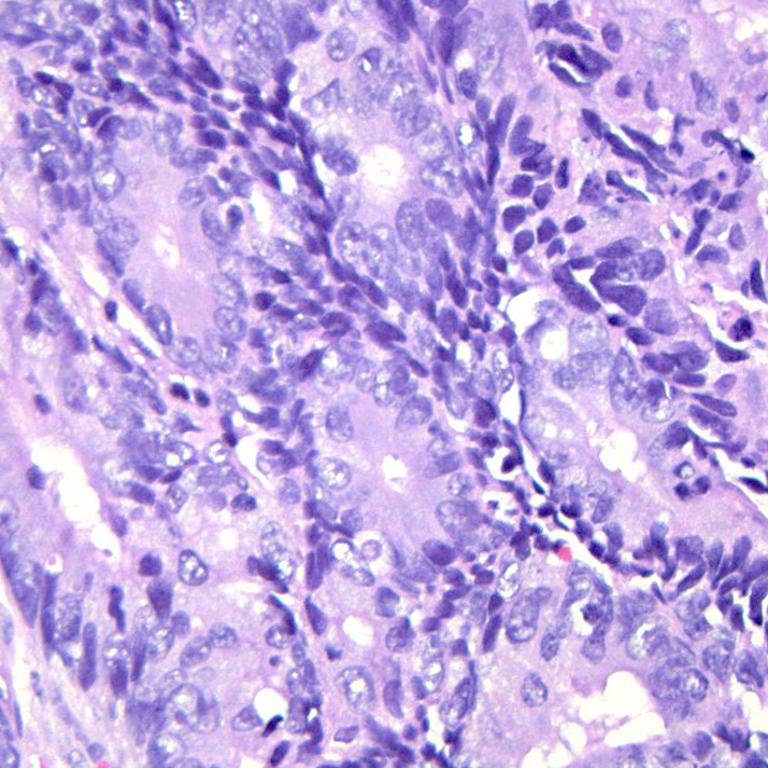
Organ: colon
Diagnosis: adenocarcinomas